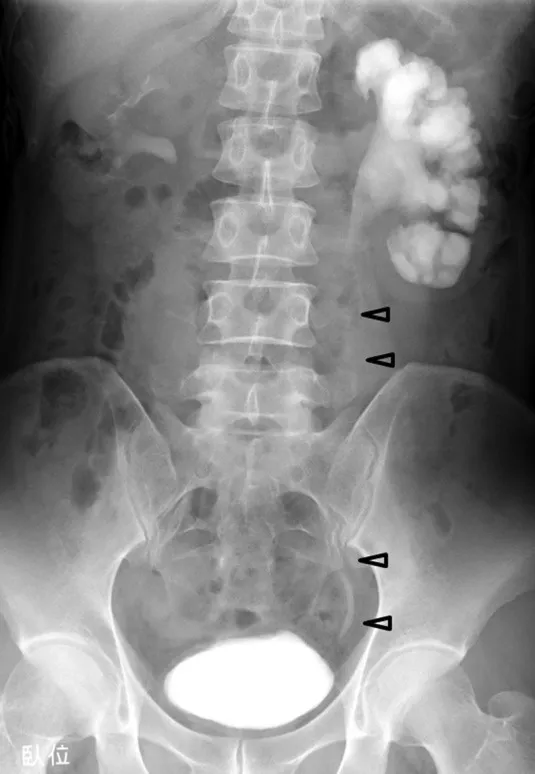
Intravenous urography showing left renal pelvis to lower ureter at 3 months after the operation (arrow heads).
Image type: radiology (x_ray)